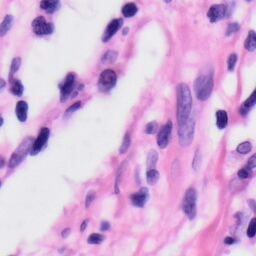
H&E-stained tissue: Skin